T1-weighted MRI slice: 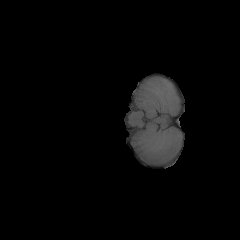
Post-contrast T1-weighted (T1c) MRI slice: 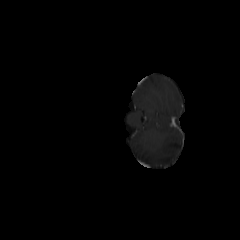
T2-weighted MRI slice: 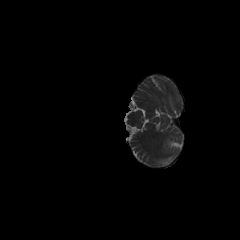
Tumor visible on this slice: no